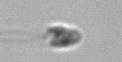
Label: flagellate